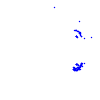
Particle: pion